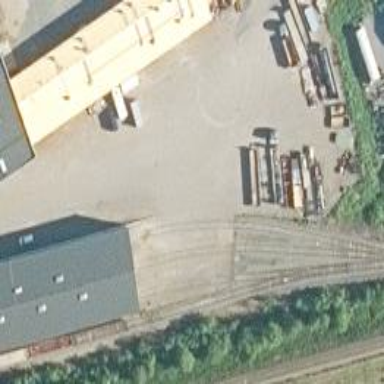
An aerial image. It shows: Railway spur service.